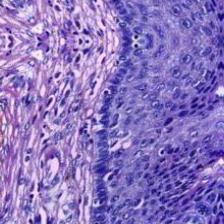
Diagnosis: Normal